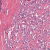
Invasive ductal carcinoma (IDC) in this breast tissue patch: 1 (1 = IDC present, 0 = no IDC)